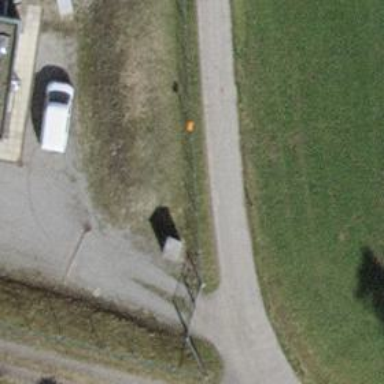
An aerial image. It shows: Aerial marker colored orange.